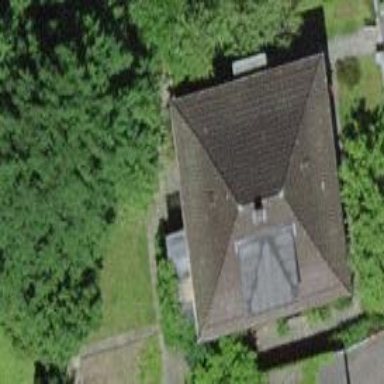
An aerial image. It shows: House with hipped roof.